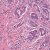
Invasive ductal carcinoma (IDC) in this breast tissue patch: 1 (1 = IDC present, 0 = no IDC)